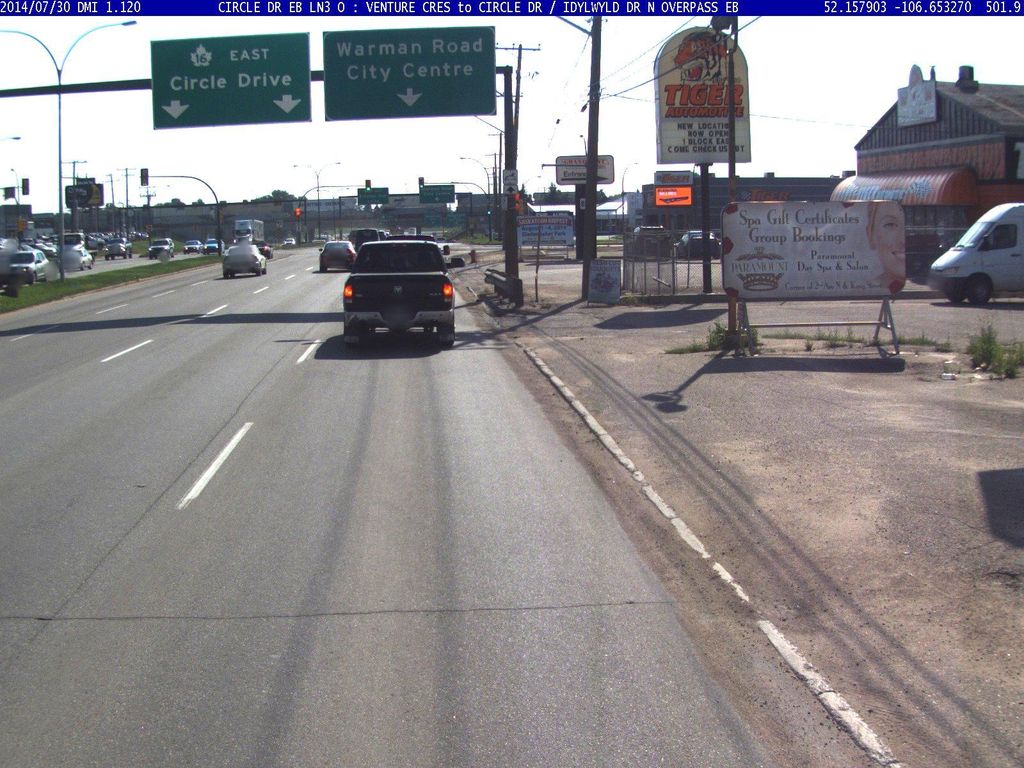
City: saskatoon